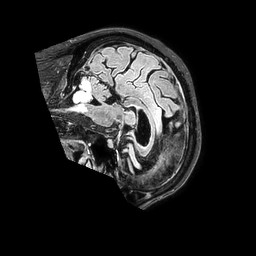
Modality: FLAIR
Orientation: sagittal
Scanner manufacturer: philips
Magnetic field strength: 3 T
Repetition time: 4.8 s
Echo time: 0.34 s